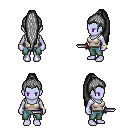
a pixel art fantasy rpg character, female body template, dark elf, purple skin, white pirate shirt, teal pants, gray extra-long topknot hairstyle, bracelets, dagger, four views (front, back, left, right), 2x2 character sprite sheet, small pixel art, hard edges, no anti-aliasing